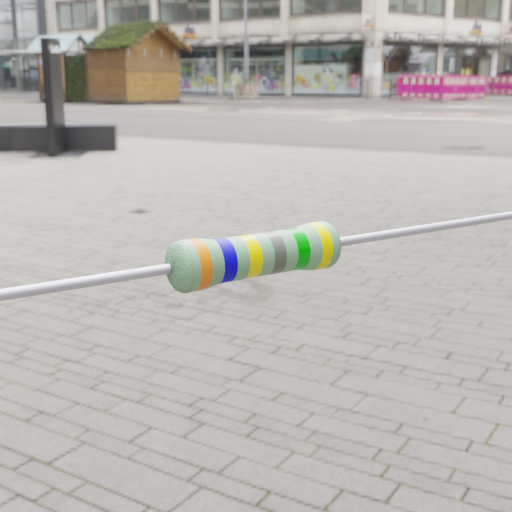
Resistor colour bands (in order): orange, blue, yellow, gray, green, yellow